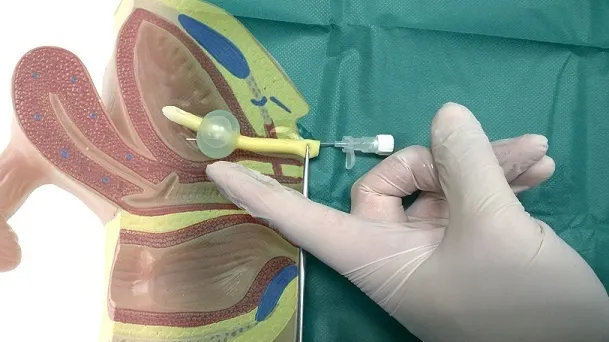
Schematic demonstration of the surgeon's index finger angling the balloon through the vagina while the needle is inserted into the insufflation track and eventually punctures the balloon.
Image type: medical_photograph (other_medical_photograph)